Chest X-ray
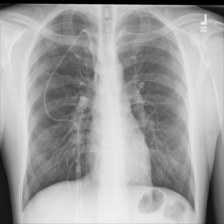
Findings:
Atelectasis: negative
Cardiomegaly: negative
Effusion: negative
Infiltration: negative
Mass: negative
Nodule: negative
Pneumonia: negative
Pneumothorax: negative
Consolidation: negative
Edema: negative
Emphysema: negative
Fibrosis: negative
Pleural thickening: positive
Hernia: negative